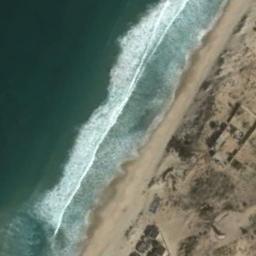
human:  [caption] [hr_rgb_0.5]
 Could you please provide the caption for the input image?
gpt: The waves were blowing by the beach .

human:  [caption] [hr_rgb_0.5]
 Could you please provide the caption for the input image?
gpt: Green sea water and light sandy beaches and green spaces .

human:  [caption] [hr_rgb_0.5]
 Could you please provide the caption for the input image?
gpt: The beach with khaki sand and some small dirt slopes on the beach .

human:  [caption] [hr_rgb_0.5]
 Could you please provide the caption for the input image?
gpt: The beach is composed of deep blue seawater and the coast .

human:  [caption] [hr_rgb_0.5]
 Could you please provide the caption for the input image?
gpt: Many green plants are on the beach .